Question: I'm currently rendering a simple 'QGraphicsItem'. To improve rendering performance, the bounding boxes of it's few internal components are calculated in the constructor.
However I'm having real problems with the text width, as shown by this image:

I've rendered the calculated BBs with a green line so you can easily see what's happening. Now I know the 'QFontMetrics::boundingRect(..)' isn't perfectly precise as it doesn't take into account italics or font antialising - but that's never more than a few pixels out.
Here's how I calculate the uppermost 'clock' bounding rectangle:
'''
QFont font = Sy_application::font();
font.setPointSize( font.pointSize() * 2 );
QFontMetrics fontMet( font );
BB_ = fontMet.boundingRect( getNode()->getName() );
BB_.moveTop( 0.0 );
'''
And here is how I use it to render the text in 'QGraphicsItem::paint(..)':
'''
QFont font = Sy_application::font();
font.setPointSize( font.pointSize() * 2 );
painter->setFont( font );
painter->setPen( Qt::black );
painter->drawText( BB_.bottomLeft(), getNode()->getName() );
'''
I've checked some debug output and 'BB_' does not change between being created and used. In fact the 'fontMet.boundingRect( getNode()->getName() );' that creates it, returns a bounding rectangle 45 units wide - the clock icon is 46. So it is definitely made wrong.
Can anyone see how I am using 'QFontMetrics::boundingRect(..)' wrong?
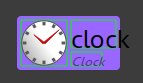
Answer: Adding the 'QGraphicsView' for the 'QPaintDevice' arg in the 'QFontMetrics' constructor corrected the issue. Presumably there was some transformation going on in the view that was not factored in the metric calculations.